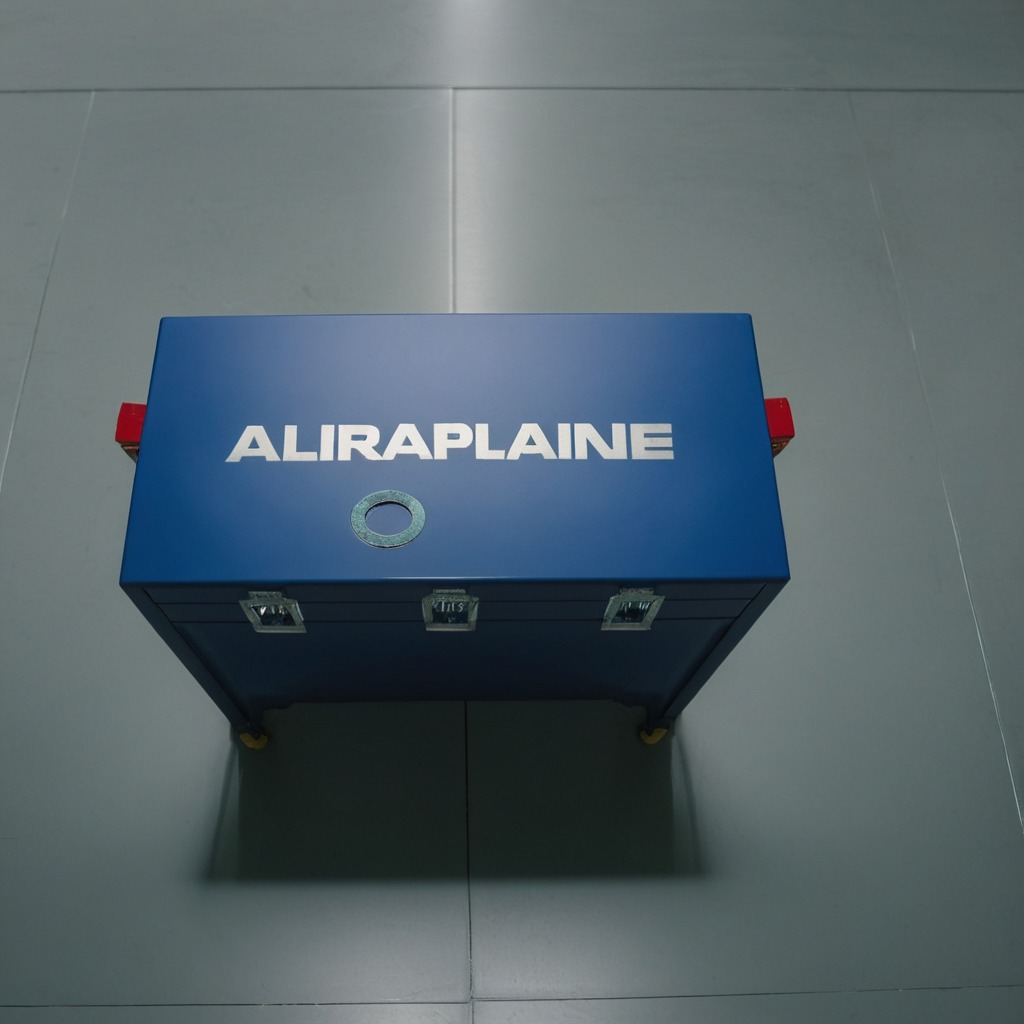
A flat metal washer lying on a toolbox surface in an airplane hangar workshop 8K